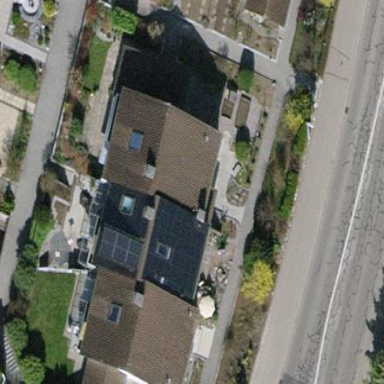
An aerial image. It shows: Residential building with gabled roof covered in roof tiles. The orientation of the roof is across the building.